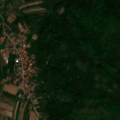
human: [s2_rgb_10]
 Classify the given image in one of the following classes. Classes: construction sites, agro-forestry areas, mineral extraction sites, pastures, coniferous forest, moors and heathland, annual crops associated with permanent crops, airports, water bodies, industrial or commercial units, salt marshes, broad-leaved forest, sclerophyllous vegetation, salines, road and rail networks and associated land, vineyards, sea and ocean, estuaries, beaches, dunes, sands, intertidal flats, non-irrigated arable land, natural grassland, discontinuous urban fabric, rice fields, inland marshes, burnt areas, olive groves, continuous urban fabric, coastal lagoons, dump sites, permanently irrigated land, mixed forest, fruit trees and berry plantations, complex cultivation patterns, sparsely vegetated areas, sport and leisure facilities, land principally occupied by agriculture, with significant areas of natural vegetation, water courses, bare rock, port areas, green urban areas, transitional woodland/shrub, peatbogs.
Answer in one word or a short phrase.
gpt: complex cultivation patterns, land principally occupied by agriculture, with significant areas of natural vegetation, broad-leaved forest, transitional woodland/shrub